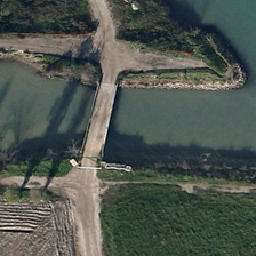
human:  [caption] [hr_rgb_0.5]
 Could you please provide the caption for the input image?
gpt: There are many green plants near a bridge on the river.

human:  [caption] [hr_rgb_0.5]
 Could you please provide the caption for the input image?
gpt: the water is blue and the ground is brown .

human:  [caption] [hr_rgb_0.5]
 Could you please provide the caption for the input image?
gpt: This is a bridge and some grass.

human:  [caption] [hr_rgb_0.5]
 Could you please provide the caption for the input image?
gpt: The bridge is on the river and there are many green plants nearby.

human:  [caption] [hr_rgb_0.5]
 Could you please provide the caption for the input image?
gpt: This is a huge bridge and some grass.